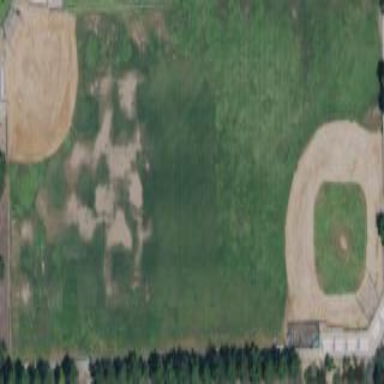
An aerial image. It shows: Baseball pitch for leisure and sports activities.